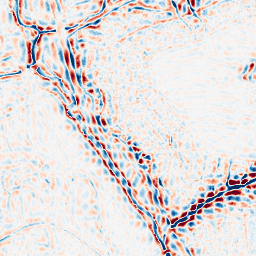
Category: wavelet
Decomposition family: wavelet_dwt
Decomposition parameters: wavelet: db8
level: 3
Upsampling method: linear_exact
Upsampling parameters: scale: 8
Upsampling scale: 8